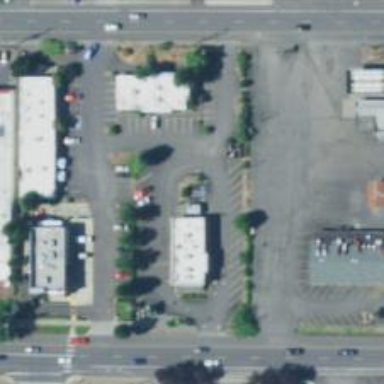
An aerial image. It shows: Parking space.